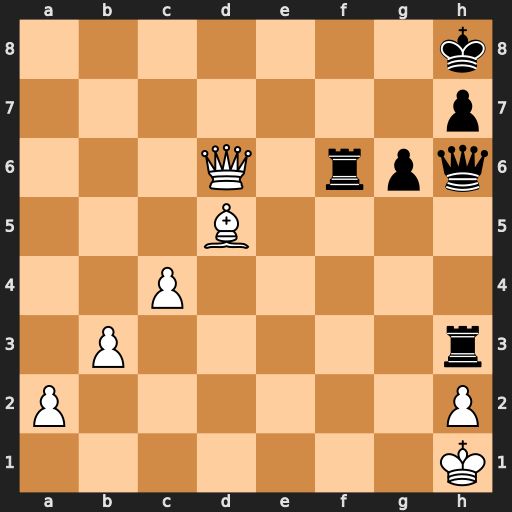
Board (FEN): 7k/7p/3Q1rpq/3B4/2P5/1P5r/P6P/7K
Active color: w
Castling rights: -
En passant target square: -
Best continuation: Qxf6+ Qg7 Qd8+ Qf8 Qxf8#